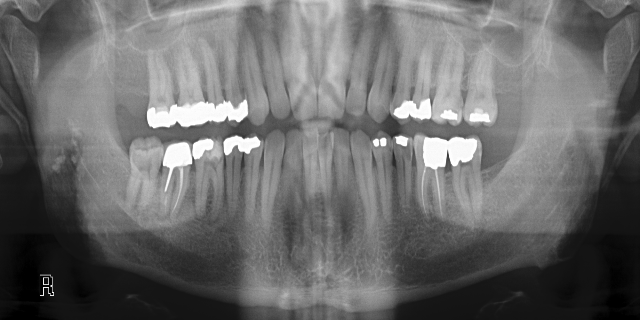
adult